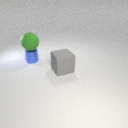
large green rubber sphere above small blue metal cylinder